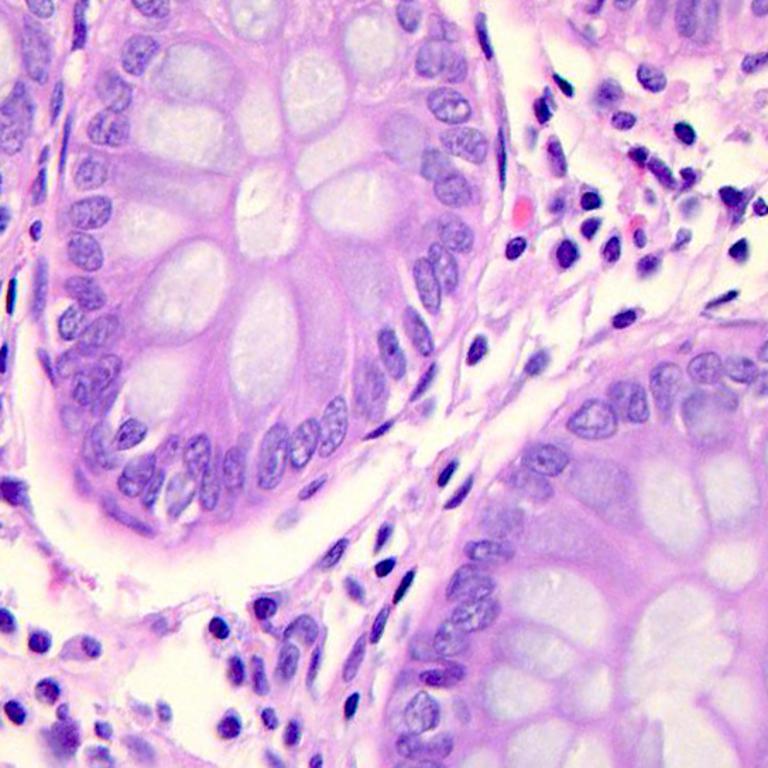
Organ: colon
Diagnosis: benign